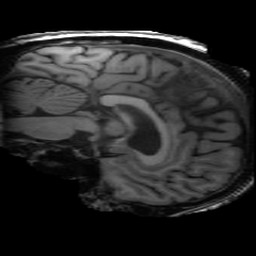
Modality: T1w
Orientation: sagittal
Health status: ill
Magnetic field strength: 3 T